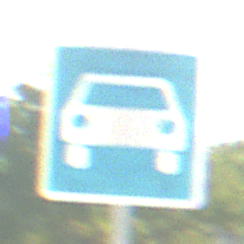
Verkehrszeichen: Kraftfahrstrasse
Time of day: MorningAfternoon
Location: Outdoor (RoadRail)
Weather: PartlyCloudy
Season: NotSpecified
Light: Natural